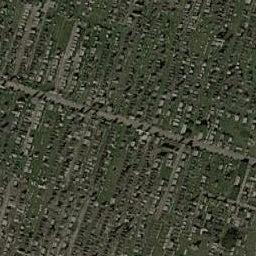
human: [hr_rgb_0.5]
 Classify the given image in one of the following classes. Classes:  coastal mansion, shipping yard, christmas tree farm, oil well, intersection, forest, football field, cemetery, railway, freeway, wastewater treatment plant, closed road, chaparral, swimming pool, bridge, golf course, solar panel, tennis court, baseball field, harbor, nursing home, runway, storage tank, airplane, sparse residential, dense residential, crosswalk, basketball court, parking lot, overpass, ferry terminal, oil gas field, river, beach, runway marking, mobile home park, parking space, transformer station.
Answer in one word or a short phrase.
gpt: cemetery